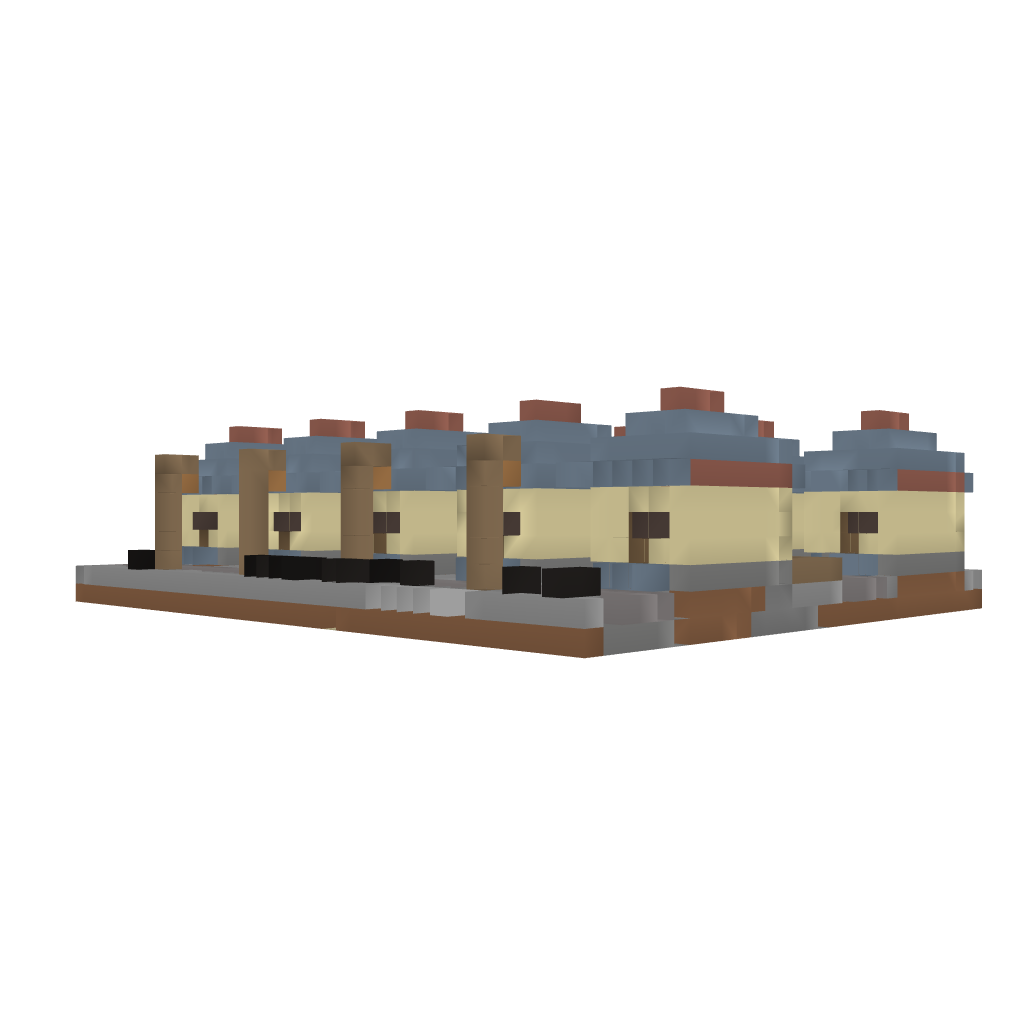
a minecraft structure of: Ten Small Houses